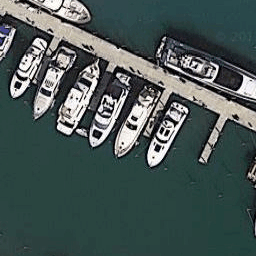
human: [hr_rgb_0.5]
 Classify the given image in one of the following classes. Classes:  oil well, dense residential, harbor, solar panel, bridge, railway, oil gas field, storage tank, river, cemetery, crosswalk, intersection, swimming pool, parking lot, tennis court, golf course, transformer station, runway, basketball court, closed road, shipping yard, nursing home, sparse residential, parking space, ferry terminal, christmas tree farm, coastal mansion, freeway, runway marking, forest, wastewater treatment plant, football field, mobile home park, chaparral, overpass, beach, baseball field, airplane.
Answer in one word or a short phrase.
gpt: harbor